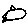
Label: fish